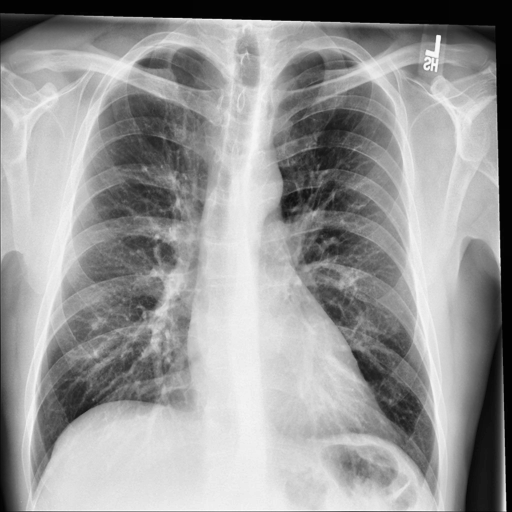
Finding: NORMAL